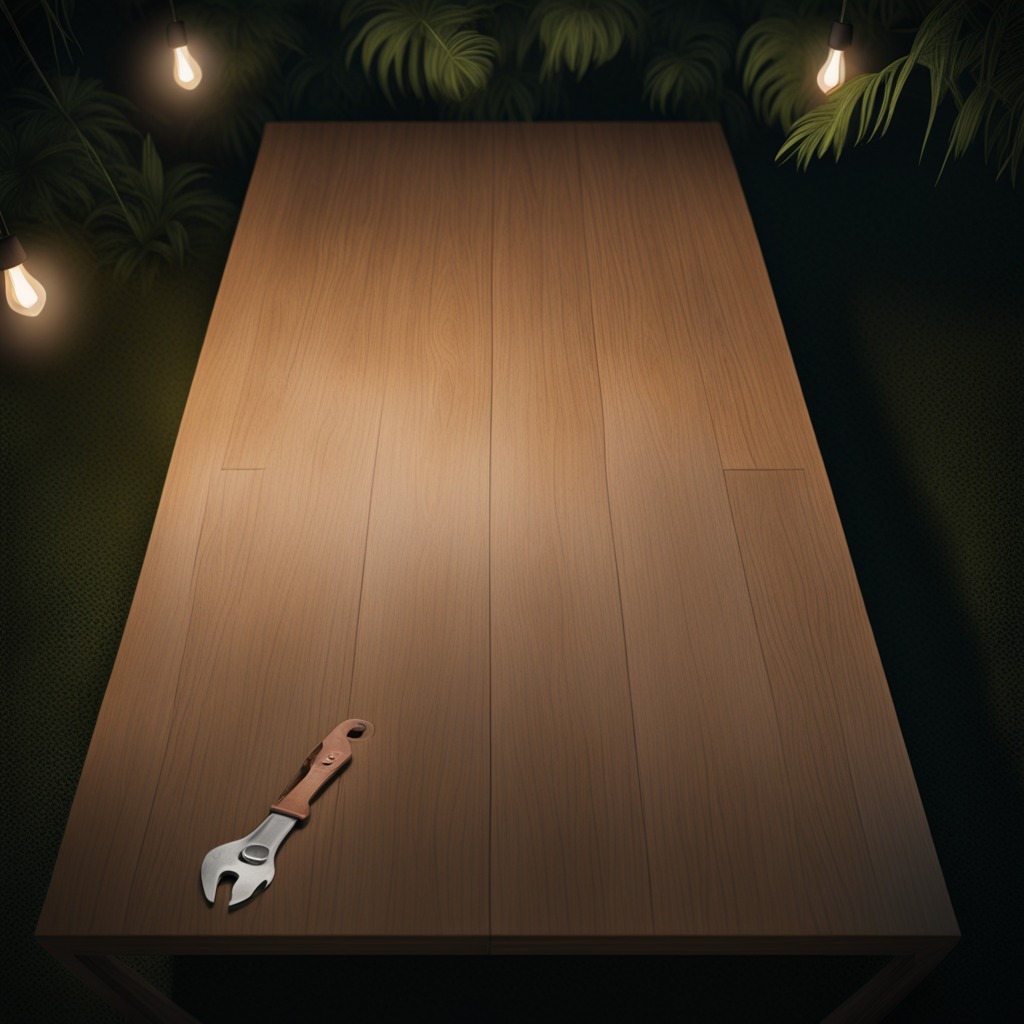
An wrench lies on a wooden table inside a jungle field workshop tent at night dim ambient light soft shadows worn but